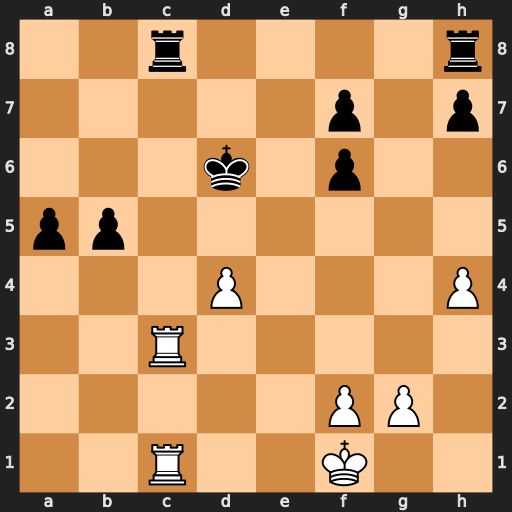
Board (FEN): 2r4r/5p1p/3k1p2/pp6/3P3P/2R5/5PP1/2R2K2
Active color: w
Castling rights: -
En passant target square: -
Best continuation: Rxc8 Rxc8 Rxc8